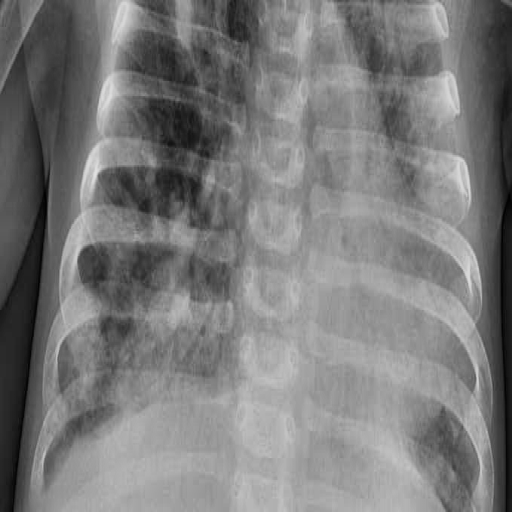
Finding: PNEUMONIA